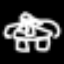
Label: chair